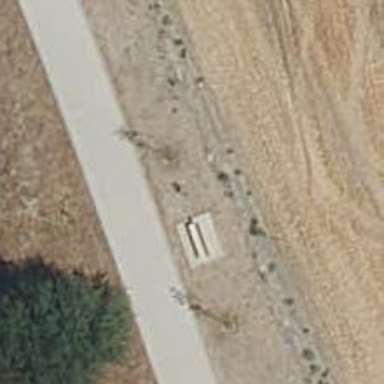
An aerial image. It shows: Concrete bench.